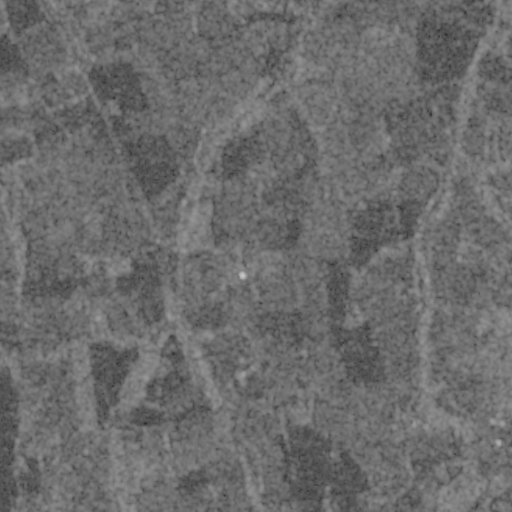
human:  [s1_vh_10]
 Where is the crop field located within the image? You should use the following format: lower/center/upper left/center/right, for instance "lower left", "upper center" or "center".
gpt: The crop field is located in the left of the image.
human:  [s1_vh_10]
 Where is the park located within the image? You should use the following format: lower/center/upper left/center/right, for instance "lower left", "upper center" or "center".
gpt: The park is located in the upper left of the image.
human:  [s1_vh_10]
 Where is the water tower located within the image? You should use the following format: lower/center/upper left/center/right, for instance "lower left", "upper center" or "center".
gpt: The water tower is located in the upper left of the image.
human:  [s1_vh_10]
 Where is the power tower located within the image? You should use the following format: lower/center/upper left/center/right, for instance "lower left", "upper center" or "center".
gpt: There is no power tower in the image.

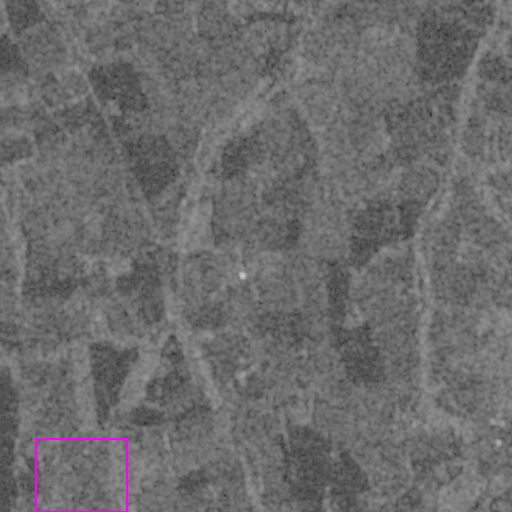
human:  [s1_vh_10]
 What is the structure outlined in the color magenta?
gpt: The structure outlined in magenta is a crop field.
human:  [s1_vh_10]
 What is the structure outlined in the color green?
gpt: There is no green outline.